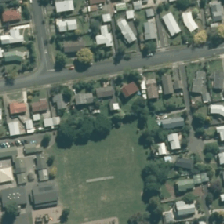
Land cover: urban_parkland